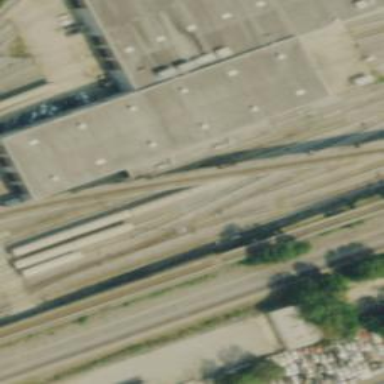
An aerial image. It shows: Electrified rail passing through service yard.